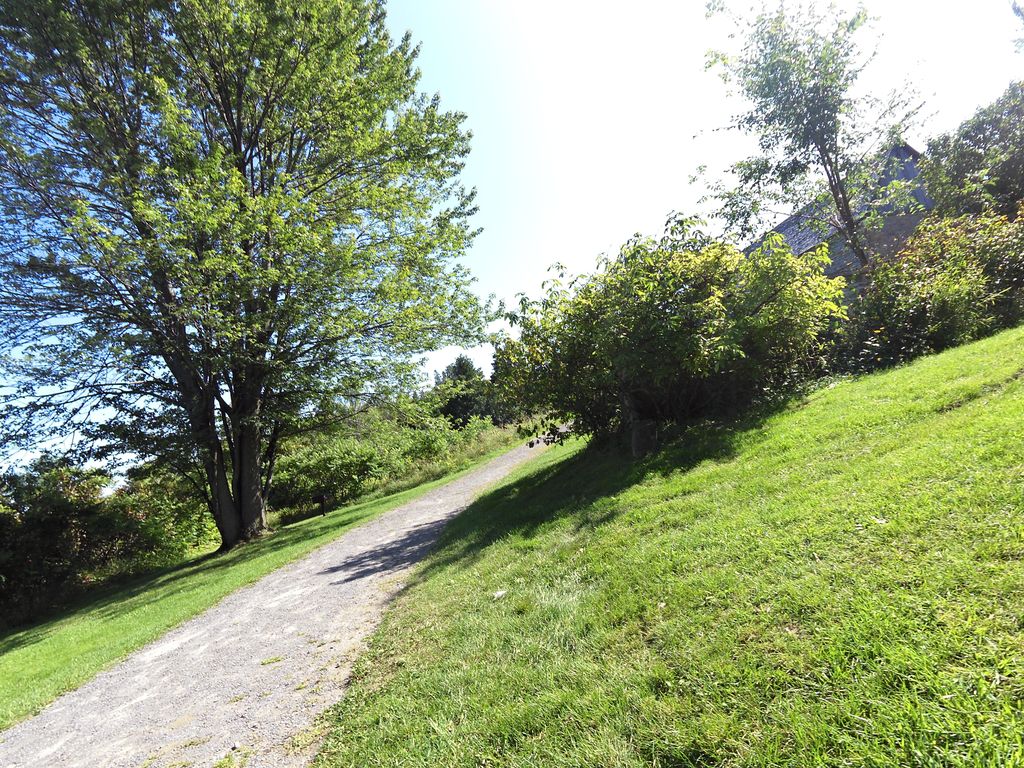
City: ottawa-gatineau